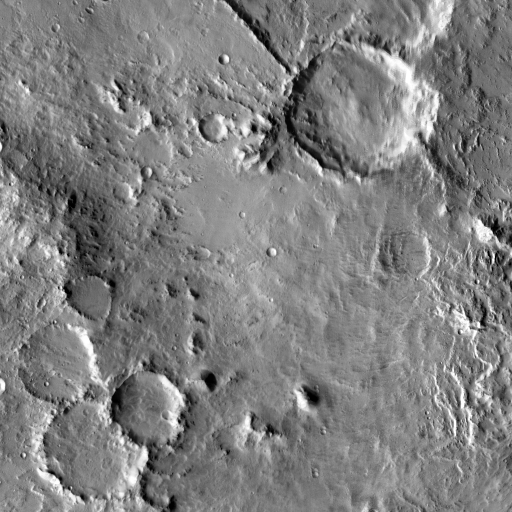
Crater classes present: Background, Other, Layered, Buried, Secondary